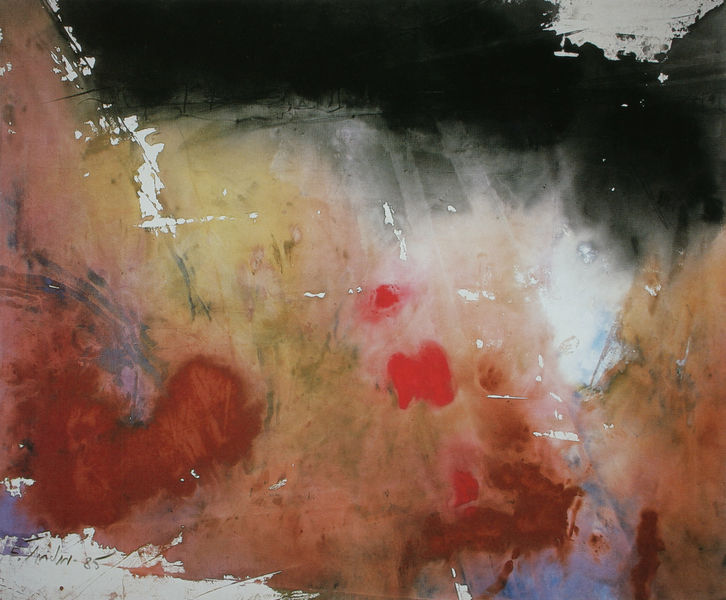
Titel: Ra I/85.
Künstler: Fred Thieler
Schlagwörter: blau, weiß, wolken, braun, orange, schwarz, rot, rosa, abstrakt, farben, nebel, impression, kunst, fleck, flecken, genial